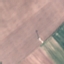
Label: AnnualCrop